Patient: sex M, age 57
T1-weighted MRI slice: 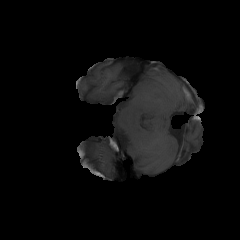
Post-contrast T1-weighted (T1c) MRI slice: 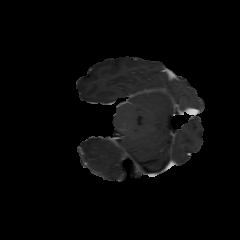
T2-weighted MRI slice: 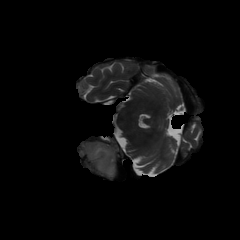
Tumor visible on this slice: yes
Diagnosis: Glioblastoma, IDH-wildtype
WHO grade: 4